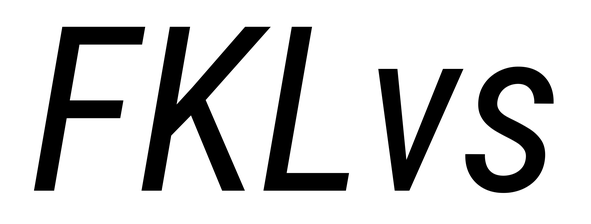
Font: Roboto-Italic_Condensed_Italic